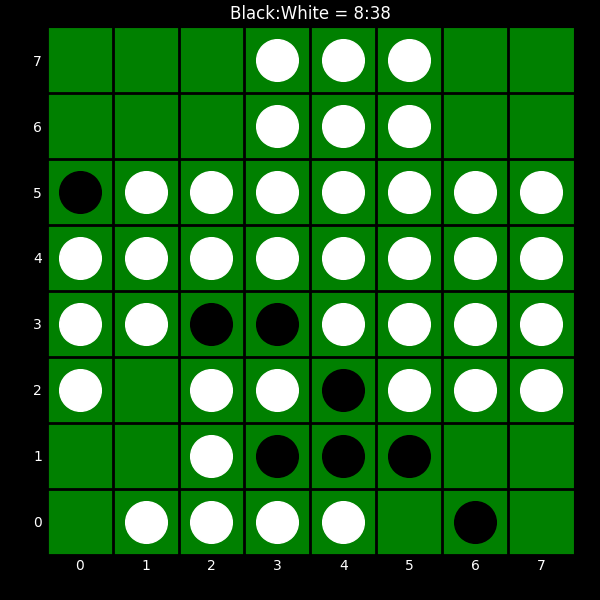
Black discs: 8
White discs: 38